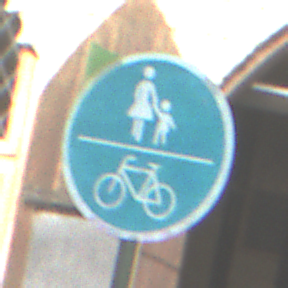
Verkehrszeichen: GemeinsamerGehUndRadweg
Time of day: MorningAfternoon
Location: Outdoor (Urban)
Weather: PartlyCloudy
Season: NotSpecified
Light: Natural